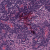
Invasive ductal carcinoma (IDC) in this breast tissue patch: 0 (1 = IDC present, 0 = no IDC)